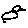
Label: bird